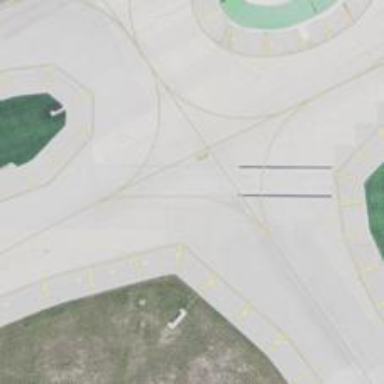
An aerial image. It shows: Image of taxiway at airport.